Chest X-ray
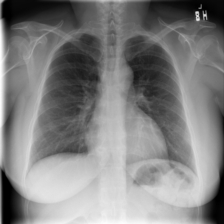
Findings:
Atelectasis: negative
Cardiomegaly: negative
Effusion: negative
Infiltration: negative
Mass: negative
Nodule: negative
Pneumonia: negative
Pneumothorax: negative
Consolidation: negative
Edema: negative
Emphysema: negative
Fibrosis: negative
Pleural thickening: negative
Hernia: negative